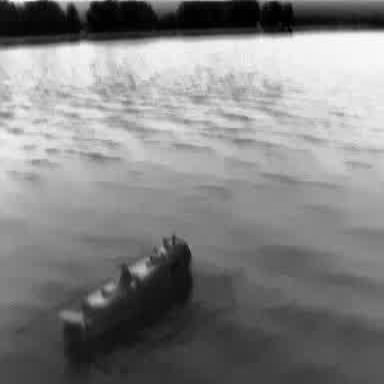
There is a container_ship in the infrared image.